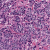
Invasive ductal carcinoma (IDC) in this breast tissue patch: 1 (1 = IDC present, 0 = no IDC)